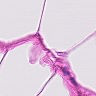
Metastatic tissue present: no